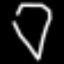
Label: diamond